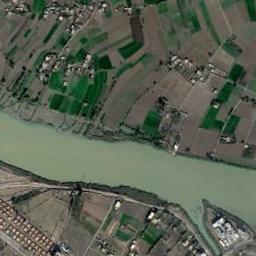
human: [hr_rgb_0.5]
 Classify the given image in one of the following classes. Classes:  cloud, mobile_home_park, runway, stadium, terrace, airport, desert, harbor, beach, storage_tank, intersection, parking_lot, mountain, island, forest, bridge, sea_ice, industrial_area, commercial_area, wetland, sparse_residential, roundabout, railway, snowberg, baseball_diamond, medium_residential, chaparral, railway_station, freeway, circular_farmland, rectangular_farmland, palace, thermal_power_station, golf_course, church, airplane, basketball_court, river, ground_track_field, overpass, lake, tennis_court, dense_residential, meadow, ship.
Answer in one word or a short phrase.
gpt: river